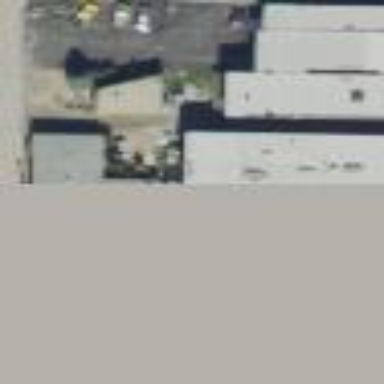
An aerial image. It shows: Retail building.